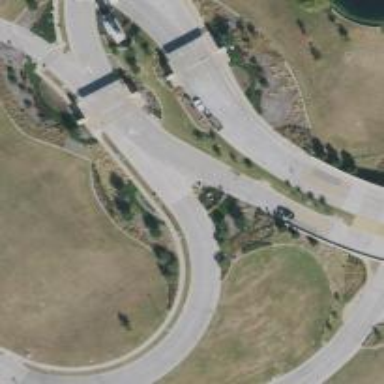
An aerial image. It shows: Tertiary road.